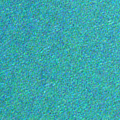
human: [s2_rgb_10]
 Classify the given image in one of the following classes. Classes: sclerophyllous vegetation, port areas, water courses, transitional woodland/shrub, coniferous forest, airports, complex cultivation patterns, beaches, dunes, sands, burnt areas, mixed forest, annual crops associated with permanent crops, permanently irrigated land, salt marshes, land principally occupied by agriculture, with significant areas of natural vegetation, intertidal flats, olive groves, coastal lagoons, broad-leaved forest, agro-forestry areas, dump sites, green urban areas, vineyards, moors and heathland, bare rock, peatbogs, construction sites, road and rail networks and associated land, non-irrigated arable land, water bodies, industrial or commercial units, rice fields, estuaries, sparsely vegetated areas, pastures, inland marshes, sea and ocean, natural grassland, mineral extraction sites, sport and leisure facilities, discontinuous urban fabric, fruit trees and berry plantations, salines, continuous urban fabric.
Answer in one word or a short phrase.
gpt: sea and ocean